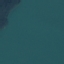
Land use / land cover class: SeaLake